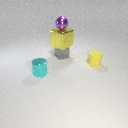
small gray metal cube below small purple metal sphere